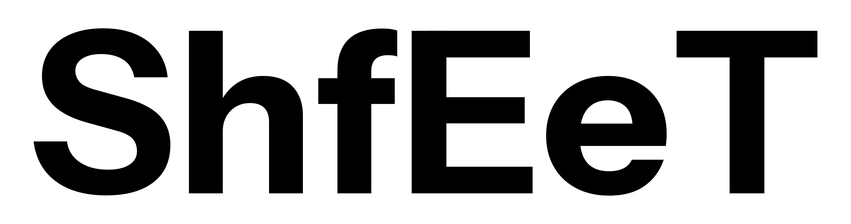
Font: InstrumentSans_Bold